Question: I'm developing an Ember.js application on my own and while started to track how the scripts do loading, just noticed that if the ember.js core and the handlebars.js are minified in the same file, my application.js will load twice.

Is it a strange behaviour of the ember.js and it loads only 'virtually twice' or loads twice for real?
AngularJS was the same but there I got the answer on this behaviour that it's just 'virtual' that means the js wont load again but before angular could initialize it has to tell the browser that 'I have been loaded' and it only could to this in that way.
So is this the same way?
Thanks in advance for answers,
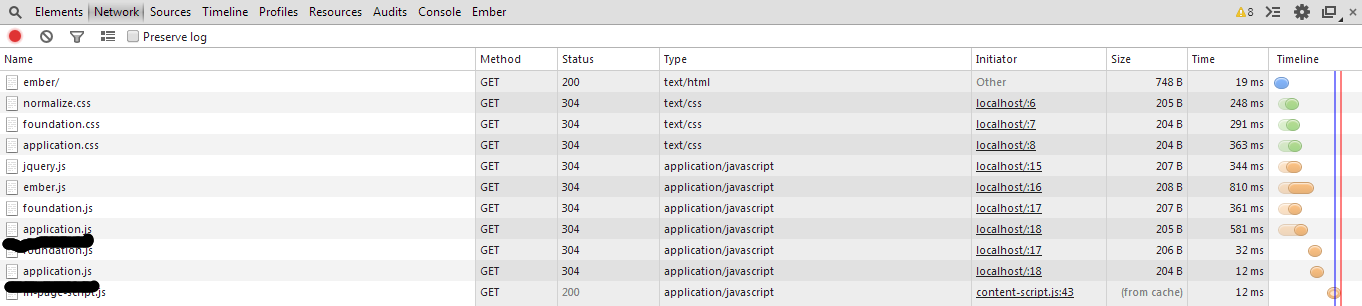
Answer: This has nothing to do with Ember.js (or Angular, for that matter). This is just the way HTTP works. Your browser is attempting to load a resource that it has already loaded with a 'If-Modified-Since' header or some other header that makes the 'GET' request "conditional". (See <URL>
If you notice in your network display, the HTTP response (status) is 304, which means "Not modified"- so there is no transfer of content. However, the request/response cycle does cost some time, so you should probably look to see why you are requesting the same resource twice...